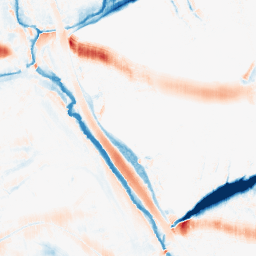
Category: morphological
Decomposition family: morphological_ellipse
Decomposition parameters: operation: average
width: 30
height: 10
Upsampling method: sinc_blackman
Upsampling parameters: scale: 4
kernel_size: 16
Upsampling scale: 4